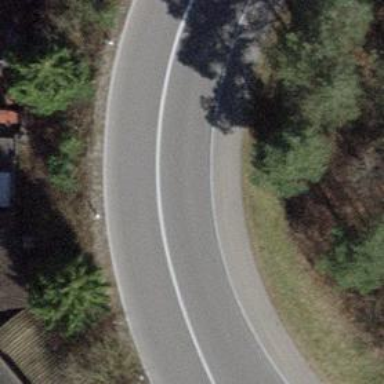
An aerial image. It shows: Tertiary road with asphalt surface and sidewalk on the left.